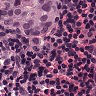
Metastatic tissue present: yes